Question: I've been playing around with YouTube API to display playlist on a side bar as explained in the <URL>.
However, IE failing to display the playlist. the below is the console error.

This the line it triggers the error
'''
function getPlaylistItems(pageToken) {
return gapi.client.youtube.playlistItems.list({
"part": "snippet,contentDetails",
"maxResults": 50,
"playlistId": PLAYLIST_ID,
pageToken //Error is in this line
}).then(function(response) {
const {items, nextPageToken} = response.result;
playlistItems.push(...items);
var index = 0;
items.forEach(function(item) {
const thumbnailItem = createPlaylistItem(item, index);
playlist.appendChild(thumbnailItem);
index++;
});
maxVideoVisible = index - 3;
if (nextPageToken) {
getPlaylistItems(nextPageToken);
}
}, function(err) {
console.error("Execute error", err);
});
}
'''
Can someone help me to understand this issue?
Thanks
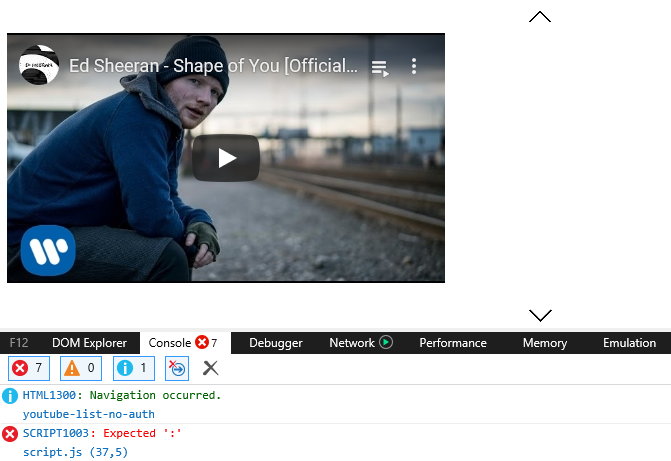
Answer: I fount the issue. The problem is that the Internet Explorer does not support <URL>
So instead of below line,
'''
const {items, nextPageToken} = response.result;
'''
we should rewrite the section as below,
'''
const hash = response.result;
items = hash.items,
nextPageToken = hash.nextPageToken;
'''
and also the below line,
'''
pageToken
'''
should be written as,
'''
"pageToken" : pageToken
'''
The below is the final fixed code. Whoever facing the same issues can use the below code.
'''
function getPlaylistItems(pageToken) {
return gapi.client.youtube.playlistItems.list({
"part": "snippet,contentDetails",
"maxResults": 50, // This is the maximum available value, according to the Google docs
"playlistId": PLAYLIST_ID,
"pageToken" : pageToken
}).then(function(response) {
//Fixed code
const hash = response.result;
items = hash.items,
nextPageToken = hash.nextPageToken;
// The items[] is an array of a playlist items.
// nextPageToken - if empty - there are no items left to fetch
playlistItems.push(items);
// It's up to you, how to handle the item from playlist.
// Add 'onclick' events to navigate to another video, or use another thumbnail image quality
var index = 0;
items.forEach(function(item) {
const thumbnailItem = createPlaylistItem(item, index);
playlist.appendChild(thumbnailItem);
index++;
});
maxVideoVisible = index - 3;
// Recursively get another portion of items, if there any left
if (nextPageToken) {
getPlaylistItems(nextPageToken);
}
}, function(err) {
console.error("Execute error", err);
});
}
'''